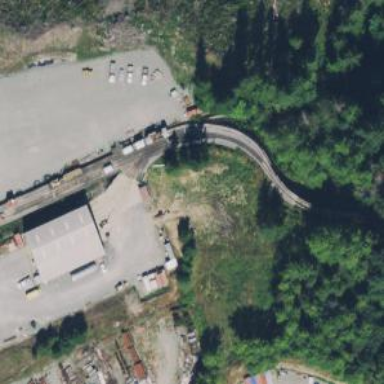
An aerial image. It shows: Bridge for narrow gauge railway.